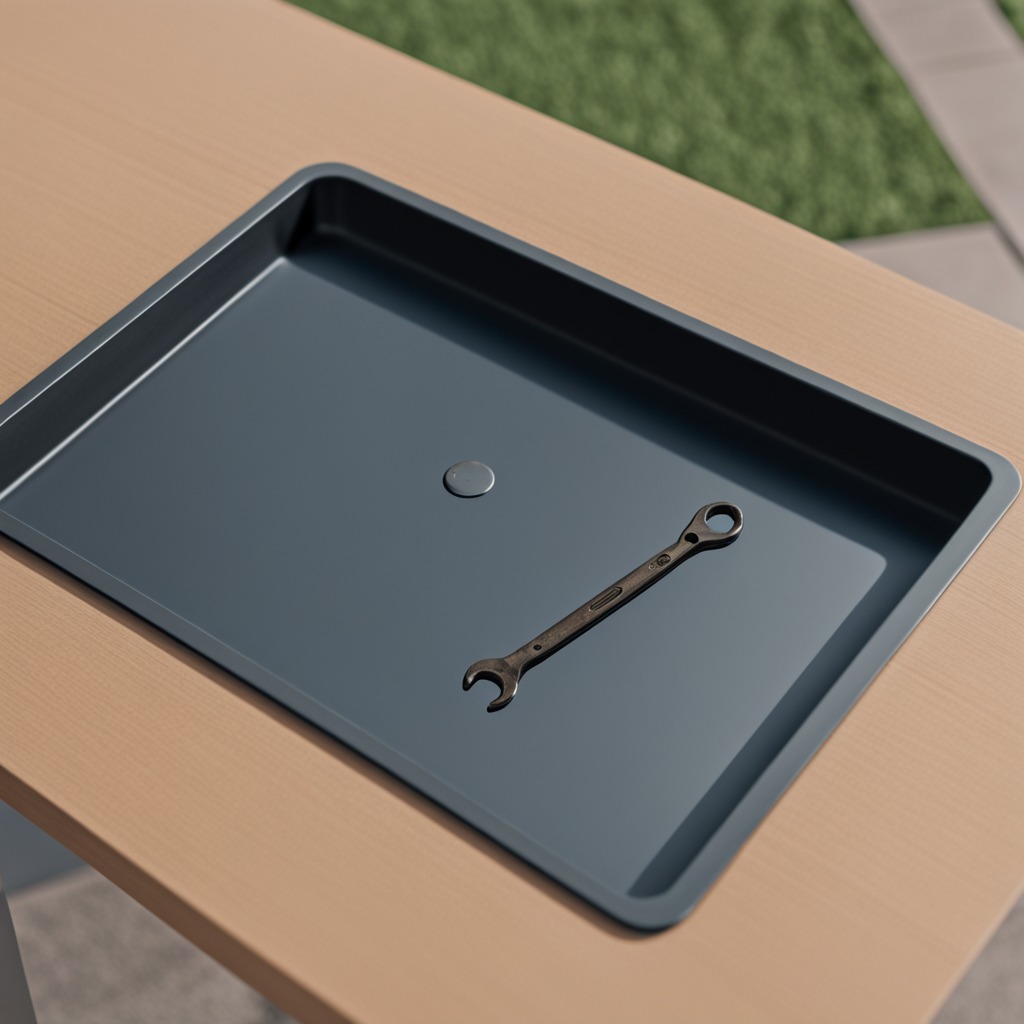
An wrench lies on a clean utility table in a temporary outdoor tool station afternoon light present textured surface.